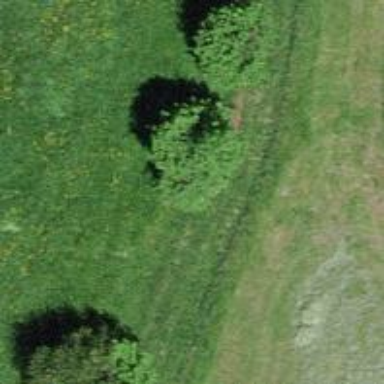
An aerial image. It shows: Hedge acting as barrier.